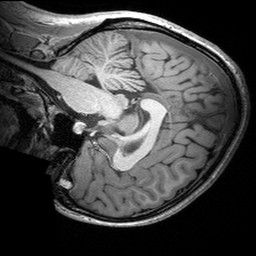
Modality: T1w
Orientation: sagittal
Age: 27
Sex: female
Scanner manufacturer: siemens
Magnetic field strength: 3 T
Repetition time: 2.53 s
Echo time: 0.00299 s